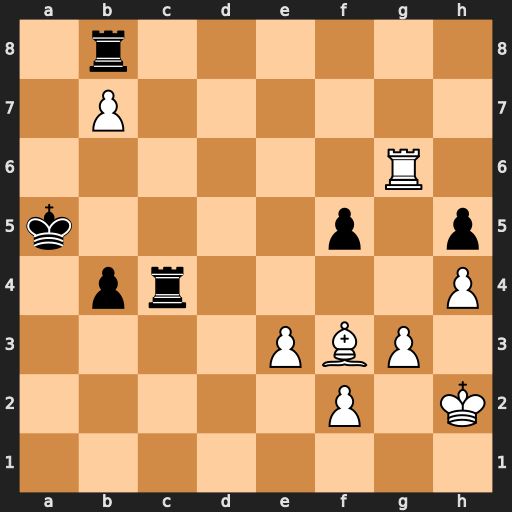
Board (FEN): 1r6/1P6/6R1/k4p1p/1pr4P/4PBP1/5P1K/8
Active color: w
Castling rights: -
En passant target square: -
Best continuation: Be2 Kb5 Rg7